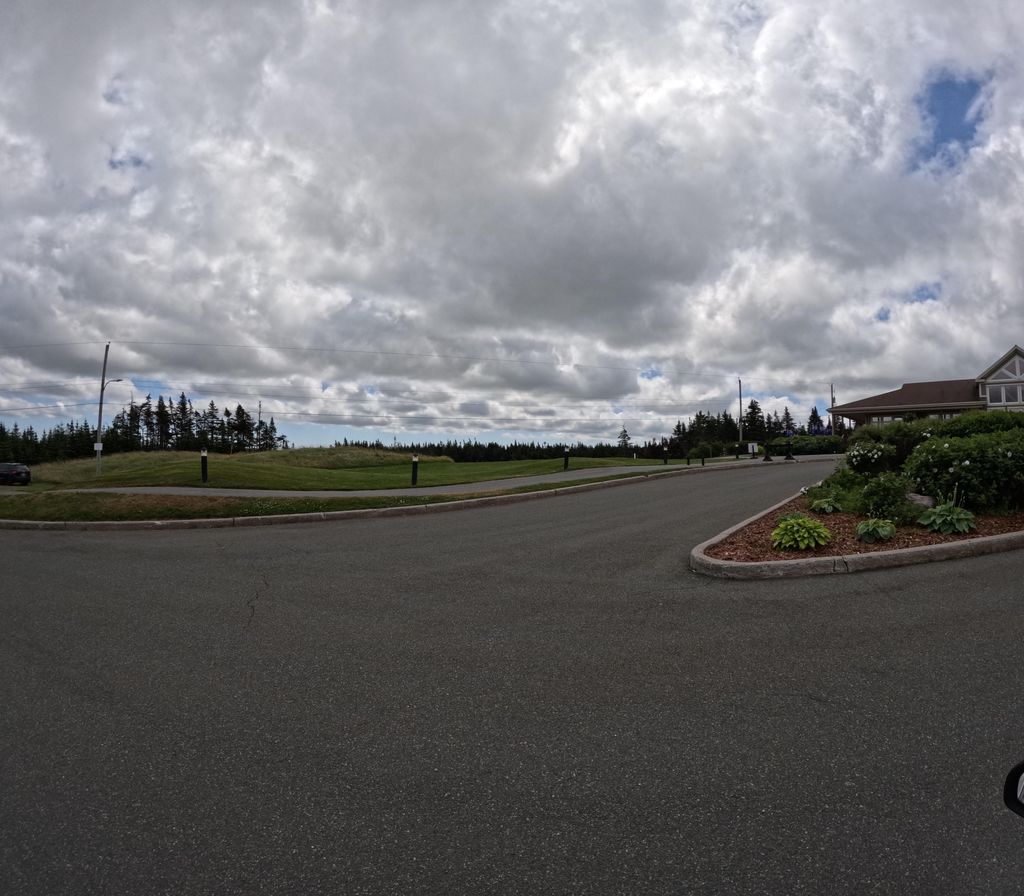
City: st_johns